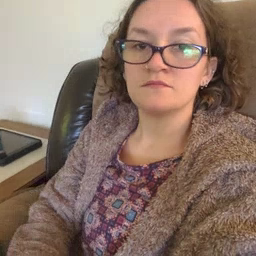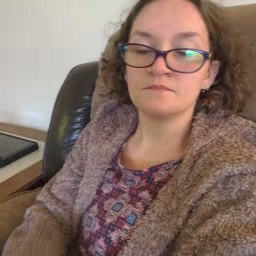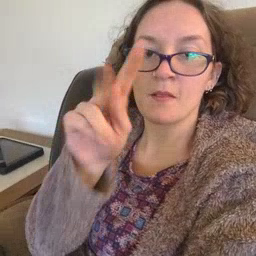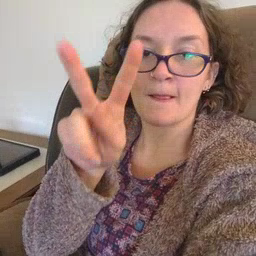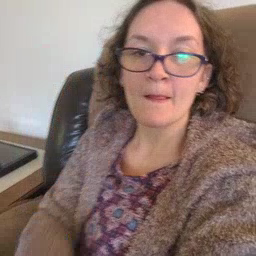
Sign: TV